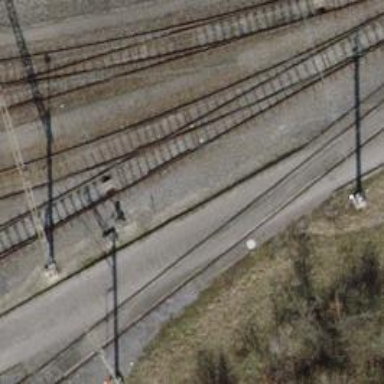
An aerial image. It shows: Single-track electrified railway yard with contact line electrification.